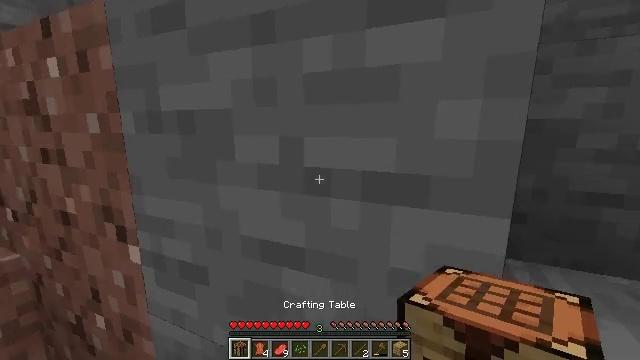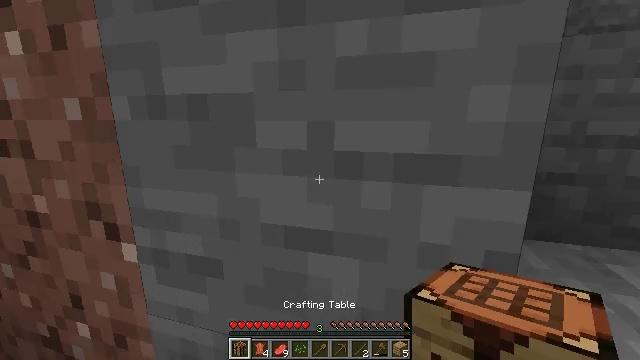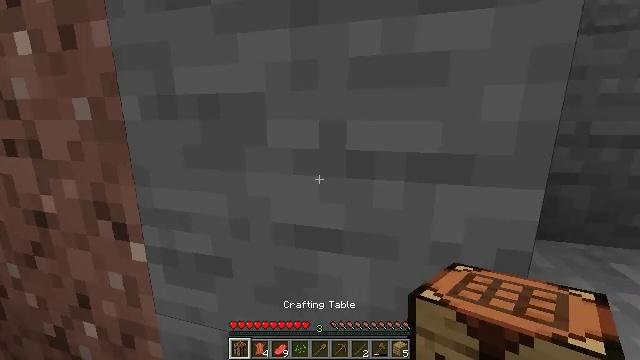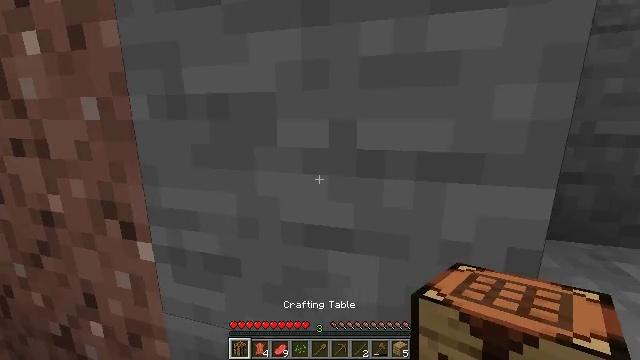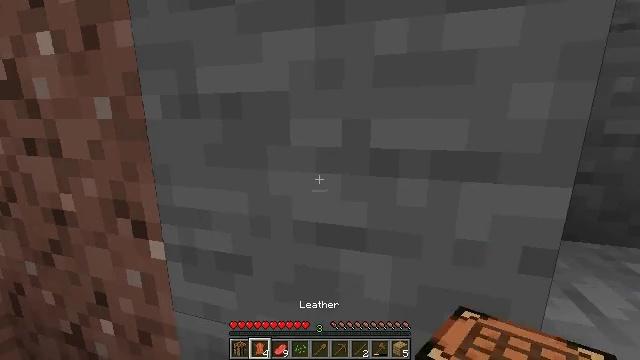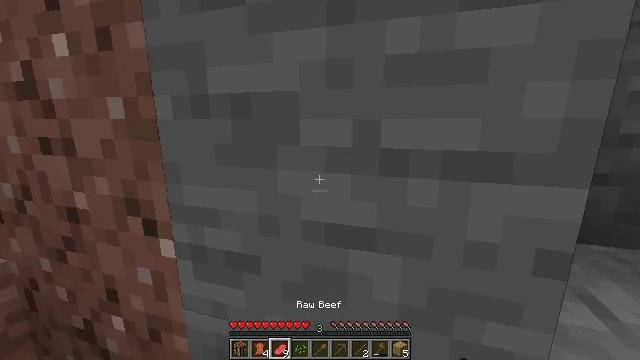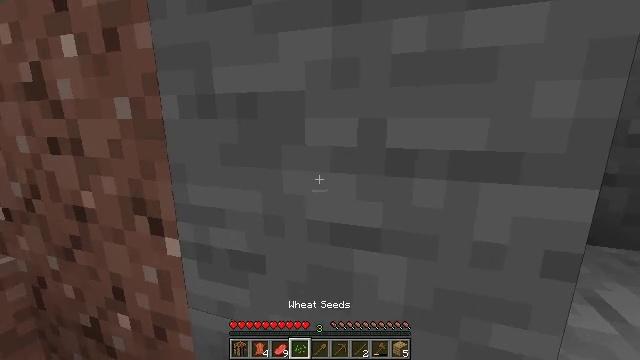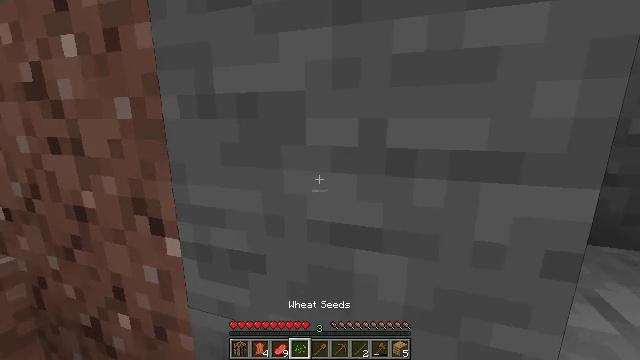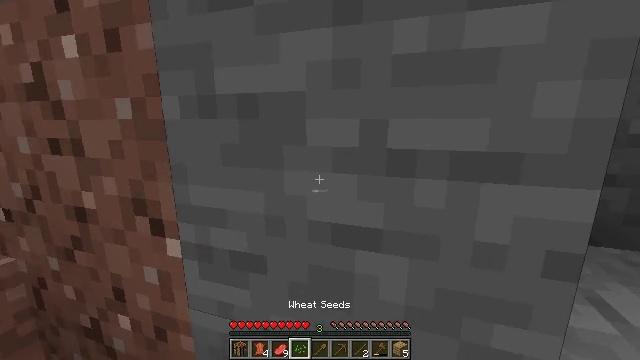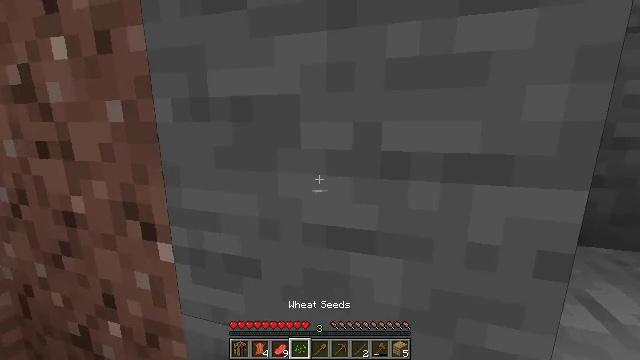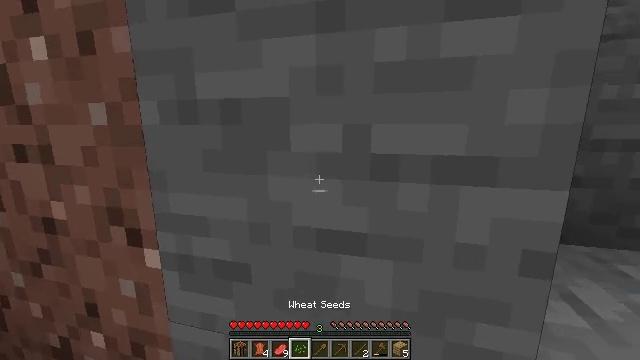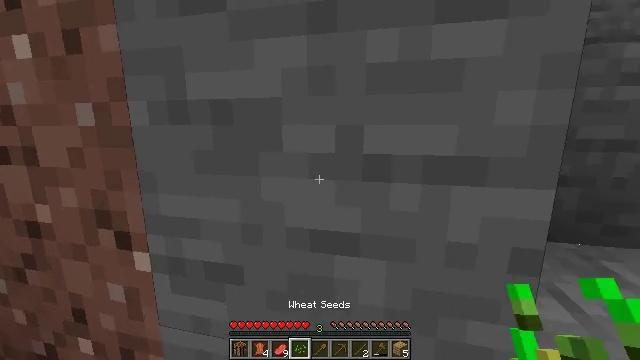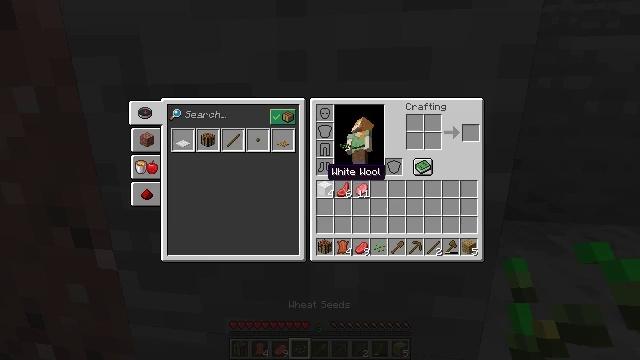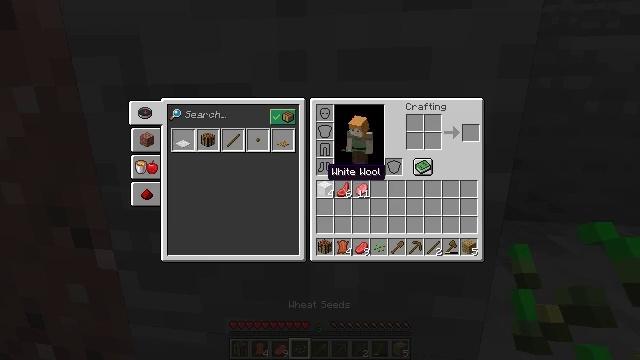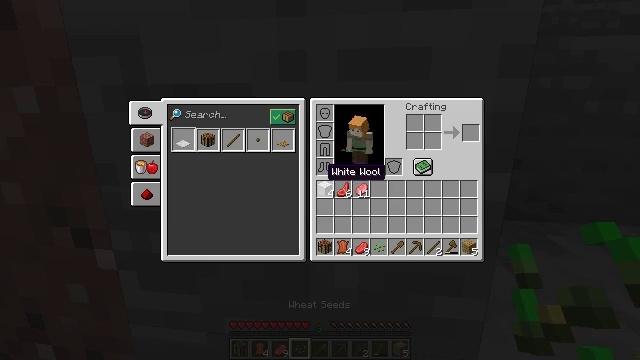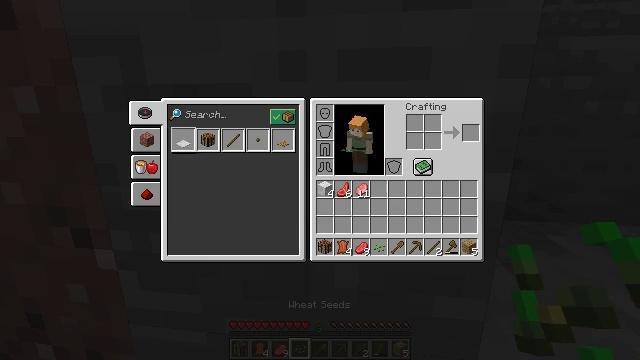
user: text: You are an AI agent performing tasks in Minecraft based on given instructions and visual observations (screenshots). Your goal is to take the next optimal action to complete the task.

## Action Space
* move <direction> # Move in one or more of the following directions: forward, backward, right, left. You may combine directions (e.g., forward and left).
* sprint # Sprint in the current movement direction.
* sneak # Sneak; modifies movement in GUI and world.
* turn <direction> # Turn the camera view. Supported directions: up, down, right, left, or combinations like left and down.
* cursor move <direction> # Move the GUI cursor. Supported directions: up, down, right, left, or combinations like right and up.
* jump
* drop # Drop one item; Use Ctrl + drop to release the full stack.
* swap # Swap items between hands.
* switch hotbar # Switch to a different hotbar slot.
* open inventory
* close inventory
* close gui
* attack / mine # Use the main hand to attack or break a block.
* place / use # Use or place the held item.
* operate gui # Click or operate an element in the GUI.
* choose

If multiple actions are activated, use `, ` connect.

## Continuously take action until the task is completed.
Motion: motion action
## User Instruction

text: Mine stone underground.
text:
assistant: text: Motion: turn right and down
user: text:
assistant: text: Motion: no_op
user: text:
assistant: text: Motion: no_op
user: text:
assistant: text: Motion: no_op
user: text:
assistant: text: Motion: turn left
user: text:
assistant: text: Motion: no_op
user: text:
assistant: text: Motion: no_op
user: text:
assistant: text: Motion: no_op
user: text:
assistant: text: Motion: turn right
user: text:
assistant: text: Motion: turn right
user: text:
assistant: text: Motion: turn right
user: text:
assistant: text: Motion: turn right and down, open inventory
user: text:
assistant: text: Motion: open inventory
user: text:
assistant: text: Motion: open inventory
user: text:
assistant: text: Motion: cursor move right and up
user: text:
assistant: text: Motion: cursor move down
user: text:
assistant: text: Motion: cursor move down
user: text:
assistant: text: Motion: cursor move down
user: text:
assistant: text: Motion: cursor move left and down
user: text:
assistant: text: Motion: no_op
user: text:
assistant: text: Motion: sneak, cursor move down
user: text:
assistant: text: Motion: sneak
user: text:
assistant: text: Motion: sneak
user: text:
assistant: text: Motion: sneak, operate gui
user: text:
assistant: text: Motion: sneak, operate gui
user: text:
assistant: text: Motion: sneak, cursor move right, operate gui
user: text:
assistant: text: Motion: sneak, cursor move right
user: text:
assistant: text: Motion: sneak, operate gui
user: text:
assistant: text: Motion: sneak, operate gui
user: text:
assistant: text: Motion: sneak, operate gui